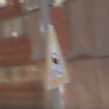
Verkehrszeichen: SchleuderOderRutschgefahr
Umgebung: Outdoor, Nature
Tageszeit: MorningAfternoon
Wetter: Clear
Licht: Natural
Jahreszeit: Summer
Kontrast: HighContrast